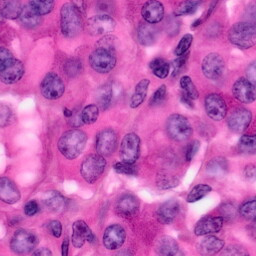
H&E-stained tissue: Pancreatic